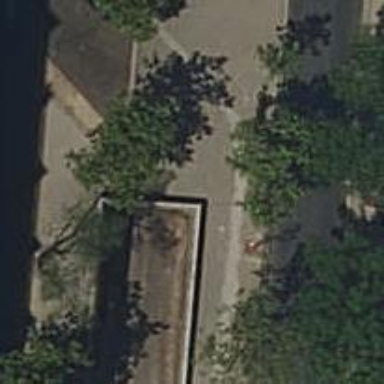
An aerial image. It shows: Retaining wall.